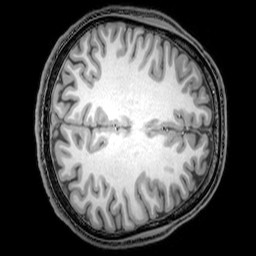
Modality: T1w
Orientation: axial
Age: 24
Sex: male
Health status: healthy
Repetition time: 0.081 s
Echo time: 0.037 s